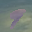
Label: 9